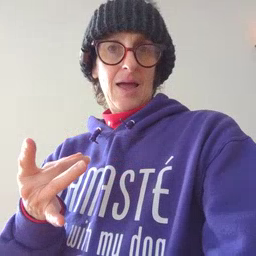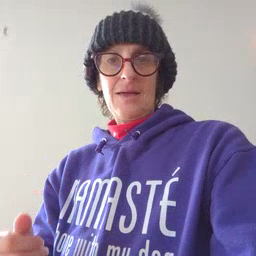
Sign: like